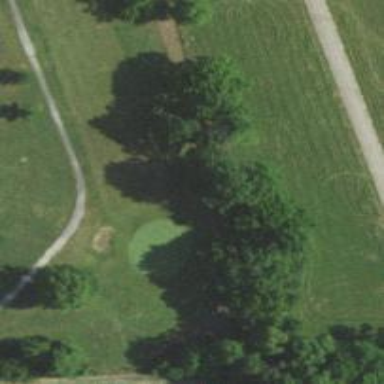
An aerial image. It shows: View of golf hole.